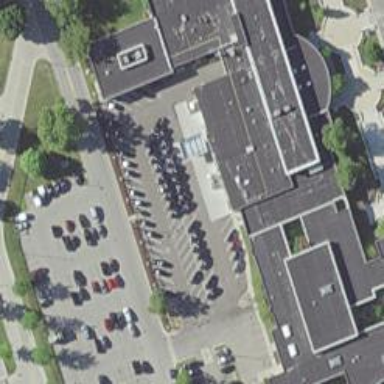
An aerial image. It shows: Police building.